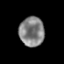
Tissue: prostate
Cell type: Myeloid cells
Senescence score: 0.3257
Nuclear area (px): 723
Mean DAPI intensity: 130.788